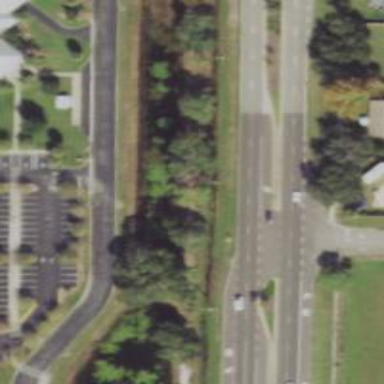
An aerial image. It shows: Secondary link road.